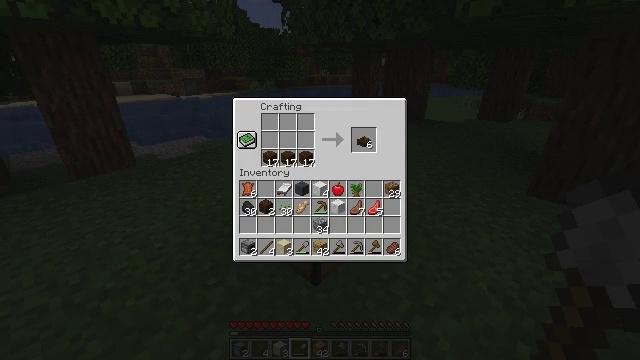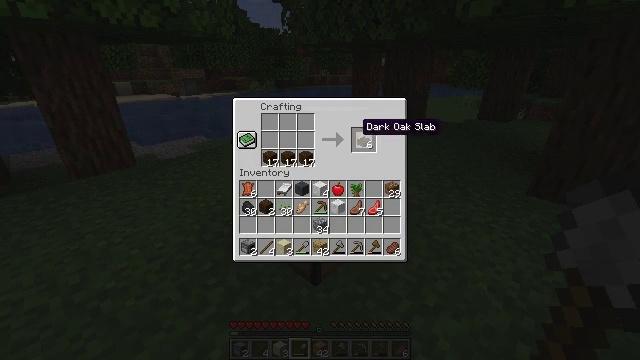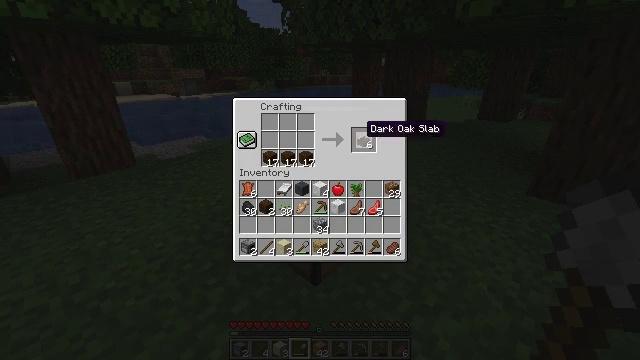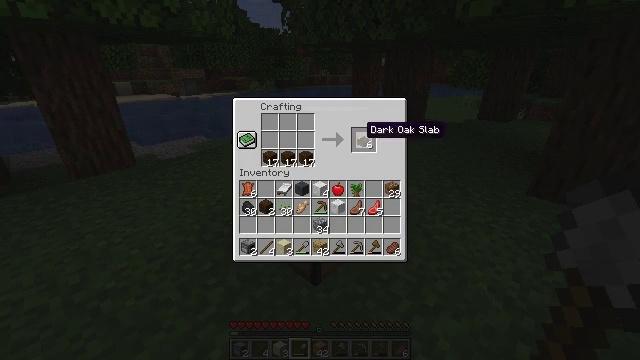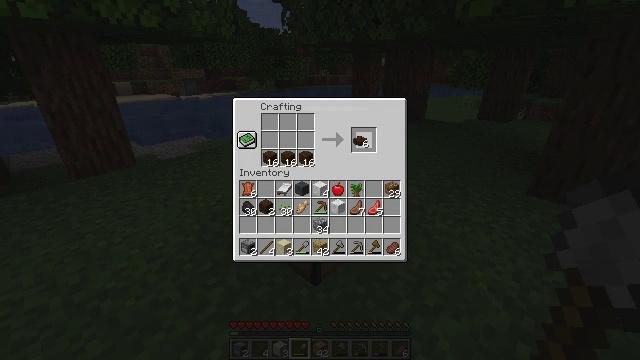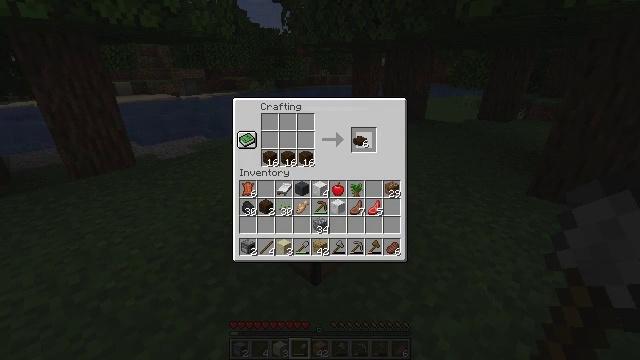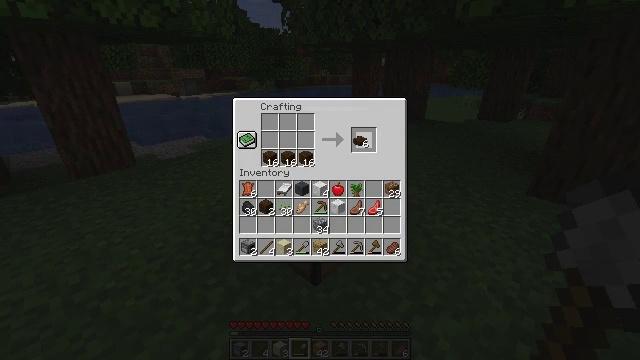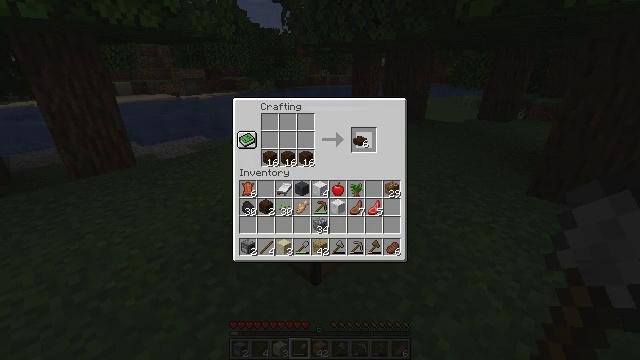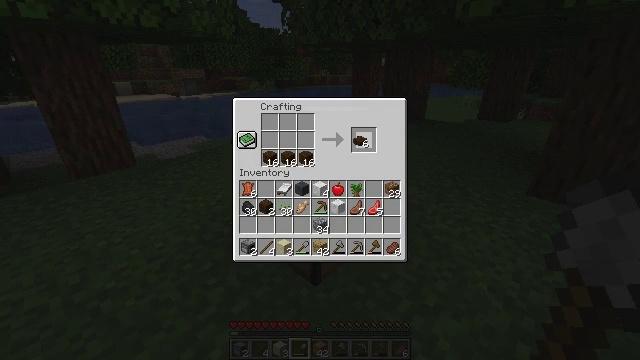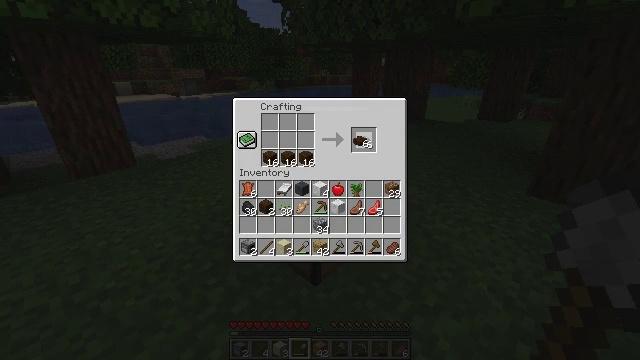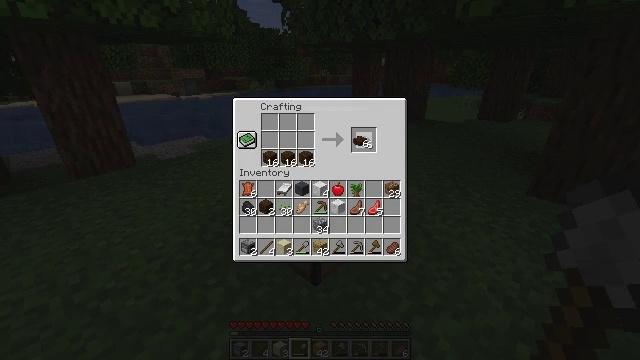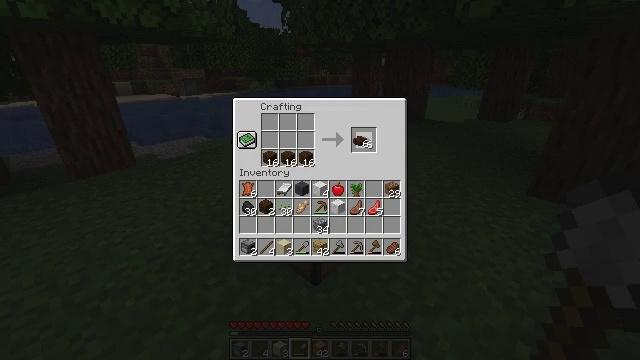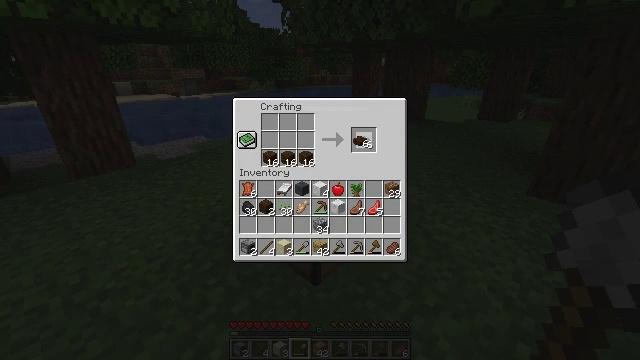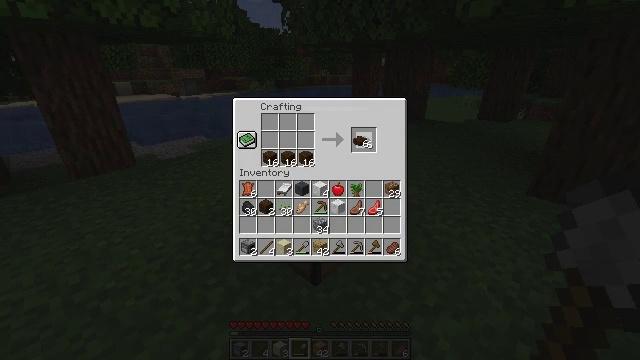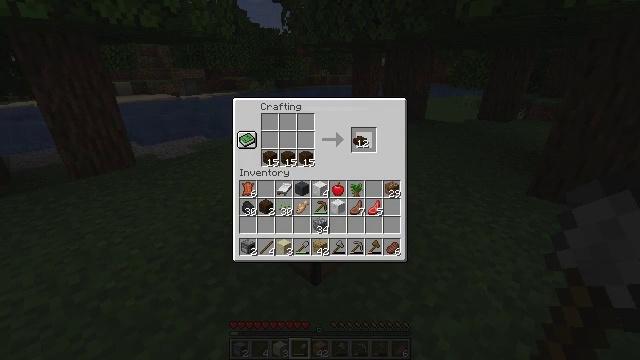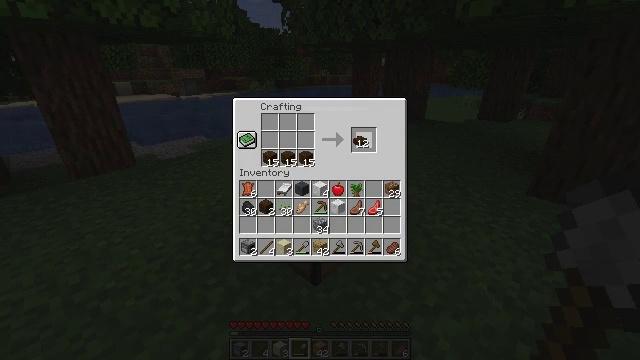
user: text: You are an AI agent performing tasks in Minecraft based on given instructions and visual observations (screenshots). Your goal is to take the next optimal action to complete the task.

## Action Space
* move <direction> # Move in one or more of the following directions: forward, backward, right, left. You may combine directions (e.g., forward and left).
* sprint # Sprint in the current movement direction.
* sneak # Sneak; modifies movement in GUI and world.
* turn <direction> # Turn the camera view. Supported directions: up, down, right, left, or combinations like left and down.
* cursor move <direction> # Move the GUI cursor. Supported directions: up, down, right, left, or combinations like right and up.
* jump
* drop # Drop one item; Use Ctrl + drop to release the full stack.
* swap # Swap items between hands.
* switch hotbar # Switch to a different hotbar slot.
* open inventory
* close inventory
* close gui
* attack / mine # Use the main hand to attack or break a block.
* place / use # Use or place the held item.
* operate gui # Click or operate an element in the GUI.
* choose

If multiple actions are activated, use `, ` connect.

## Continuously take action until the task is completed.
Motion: motion action
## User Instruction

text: Open the crafting table to craft a dark oak slab.
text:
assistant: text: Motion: no_op
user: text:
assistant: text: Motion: no_op
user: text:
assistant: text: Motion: no_op
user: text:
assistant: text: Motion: operate gui
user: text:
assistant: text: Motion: operate gui
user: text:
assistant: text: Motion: operate gui
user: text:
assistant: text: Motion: operate gui
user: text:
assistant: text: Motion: operate gui
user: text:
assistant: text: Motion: operate gui
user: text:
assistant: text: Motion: operate gui
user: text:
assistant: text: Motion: no_op
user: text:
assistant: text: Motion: operate gui
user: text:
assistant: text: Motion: operate gui
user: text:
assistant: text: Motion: no_op
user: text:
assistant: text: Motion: operate gui
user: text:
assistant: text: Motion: operate gui
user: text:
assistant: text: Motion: operate gui
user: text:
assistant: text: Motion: no_op
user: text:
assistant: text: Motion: operate gui
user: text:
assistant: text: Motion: operate gui
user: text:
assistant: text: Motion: no_op
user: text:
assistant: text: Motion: no_op
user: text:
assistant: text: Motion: no_op
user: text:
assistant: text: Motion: no_op
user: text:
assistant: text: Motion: no_op
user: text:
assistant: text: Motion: no_op
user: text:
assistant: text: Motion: operate gui
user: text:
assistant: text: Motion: operate gui
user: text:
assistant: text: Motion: operate gui
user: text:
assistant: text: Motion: no_op